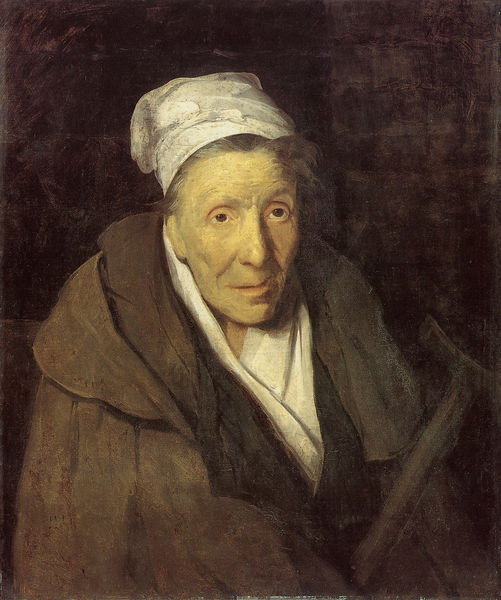
Titel: La monomane du jeu
Künstler: Théodore Géricault
Standort: Paris
Institution: Musée du Louvre
Schlagwörter: dunkel, gemälde, kopf, mann, schatten, umhang, weiß, sitzen, braun, brust, frankreich, frau, grau, haar, hut, licht, mund, nase, ohr, schwarz, stirn, stuhl, zimmer, blick, dame, schal, tuch, haube, alt, hemd, jacke, mütze, wand, alte, arm, augen, blass, bluse, falten, gesicht, kleidung, kragen, rembrandt, bildnis, portrait, porträt, öl, hütte, auge, dunkelheit, gewand, haare, kostüm, kutte, mantel, lippen, locken, traurig, stock, lächeln, wangen, düster, alter mann, gehstock, stab, bäuerin, romantik, kopftuch, realistisch, selbstporträt, weste, dünn, penis, alter, greis, krank, gogh, ringe, selbstbildnis, wirr, eingefallen, müde, naturalistisch, greisin, nas, fragend, alte frau, beil, schief, ausruhen, gericault, fahl, wahnsinn, kapuze, jude, krücke, verwirrt, haartuch, schmunzeln, sock, arbeiterin, irre, potträt, nae, mutze, gebrechlich, verhärmt, bäerin, krüke, friert, augen nase mund